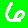
Digit: 6